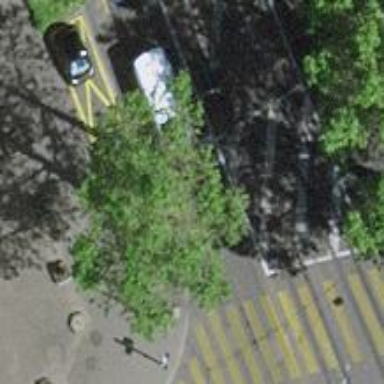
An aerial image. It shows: Road with traffic signals.